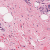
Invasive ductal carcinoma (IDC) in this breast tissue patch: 0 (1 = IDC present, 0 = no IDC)